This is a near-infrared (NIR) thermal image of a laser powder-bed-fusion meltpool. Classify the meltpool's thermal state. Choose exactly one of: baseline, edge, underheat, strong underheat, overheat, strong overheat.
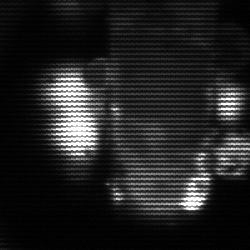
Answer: strong underheat